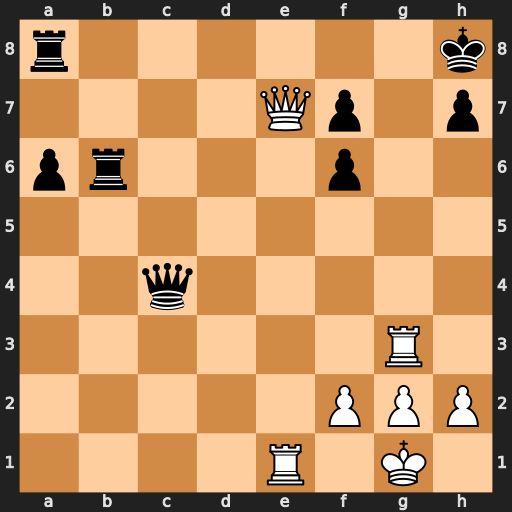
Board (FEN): r6k/4Qp1p/pr3p2/8/2q5/6R1/5PPP/4R1K1
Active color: w
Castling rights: -
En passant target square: -
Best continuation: Qe8+ Rxe8 Rxe8#